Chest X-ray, AP view. Patient: 54 years old, sex F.
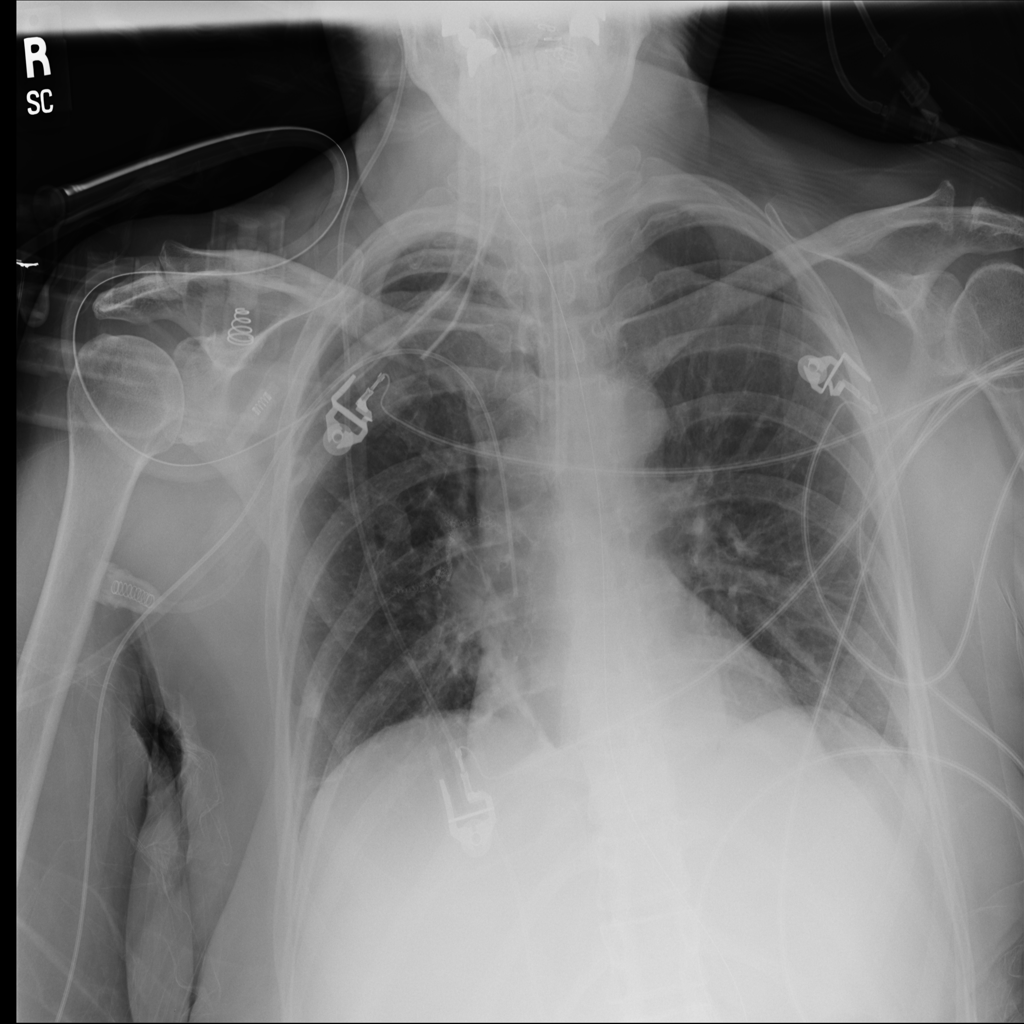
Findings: No Finding